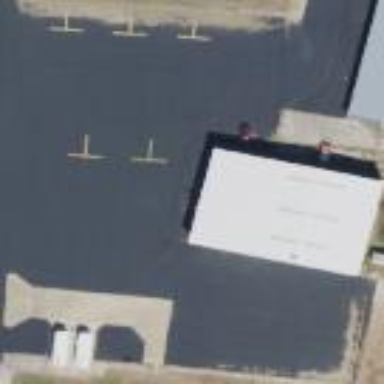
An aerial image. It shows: Apron at the airport.